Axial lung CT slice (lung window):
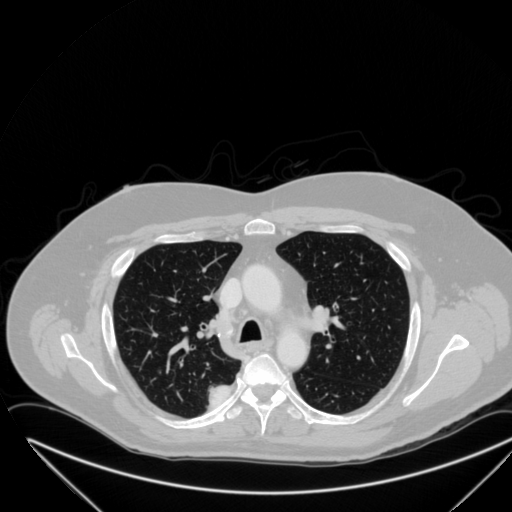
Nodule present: yes
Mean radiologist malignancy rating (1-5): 4